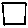
Label: square